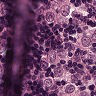
Metastatic tissue present: yes